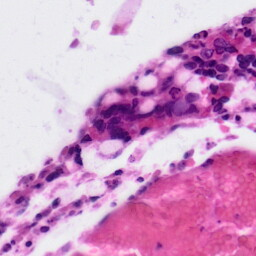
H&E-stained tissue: Colon